Interaction volume radius: 10 \u00c5
Interaction volume height: 10 \u00c5
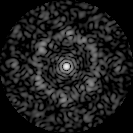
Disorder parameter: 0.7338